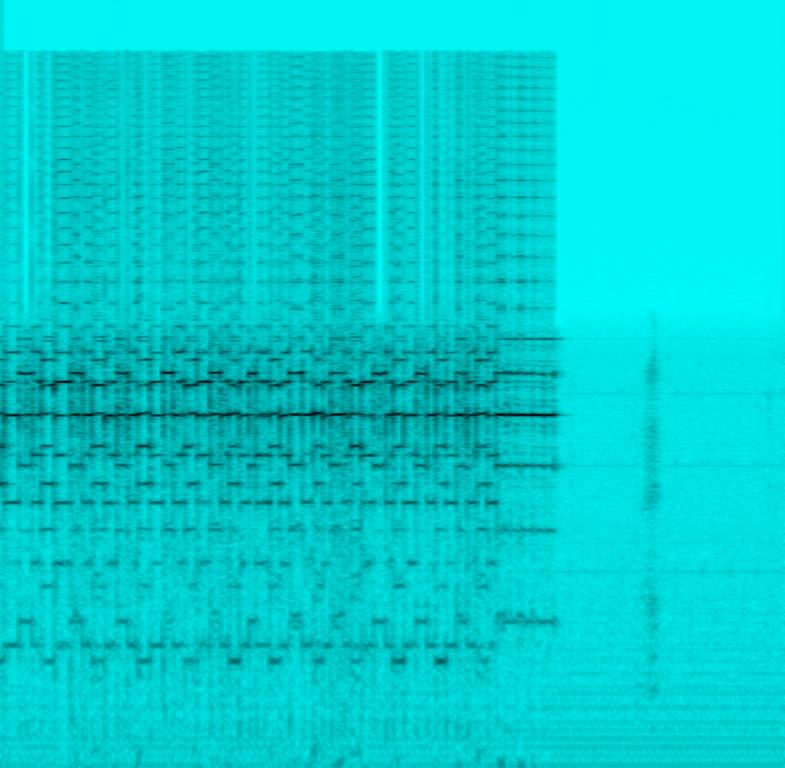
This is a tutorial on the electric guitar. The guitar is high-pitched and rapid arpeggio notes are played on it. The audio is of a poor quality. The individual makes a comment at the end of the video.